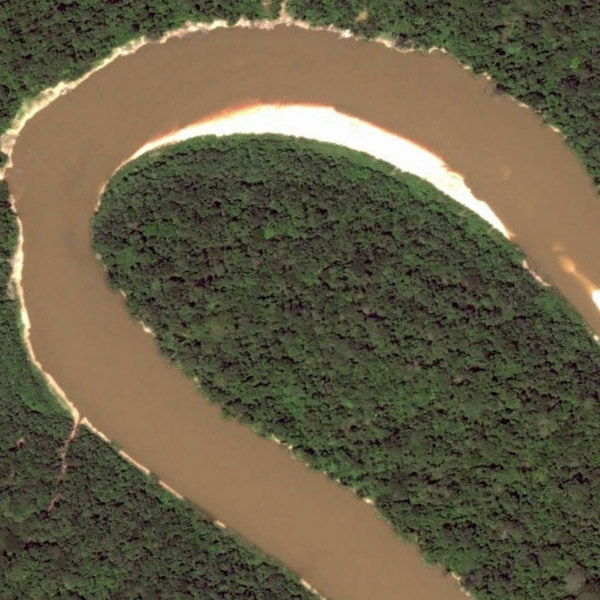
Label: River